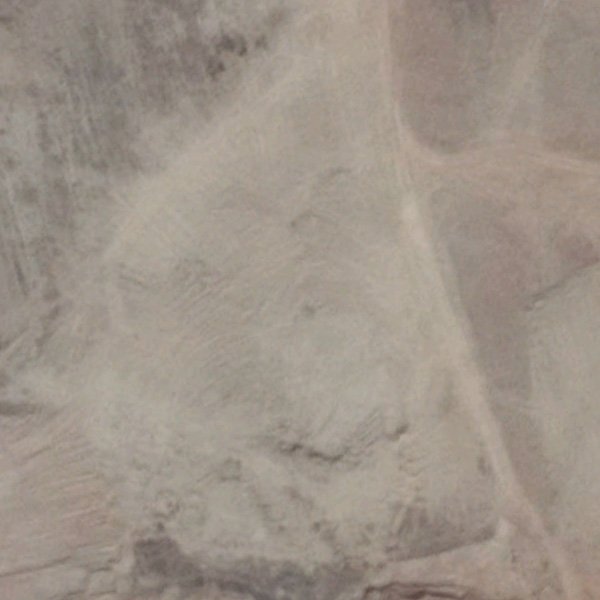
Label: BareLand